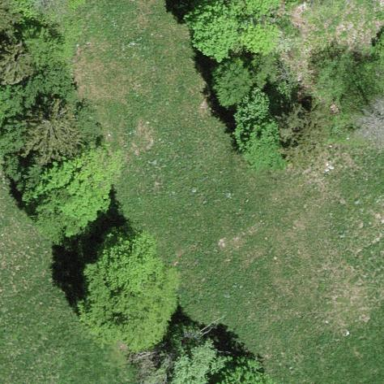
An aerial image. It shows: Forest area.